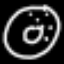
Label: donut